Interaction volume radius: 10 \u00c5
Interaction volume height: 15 \u00c5
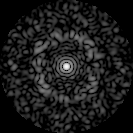
Disorder parameter: 0.8049